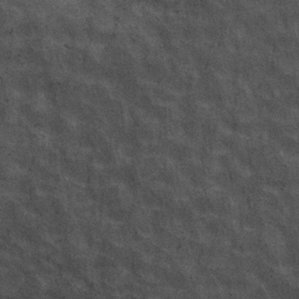
Label: frost